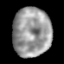
Tissue: lung
Cell type: Epithelial cells
Senescence score: 0.1508
Nuclear area (px): 1841
Mean DAPI intensity: 153.224